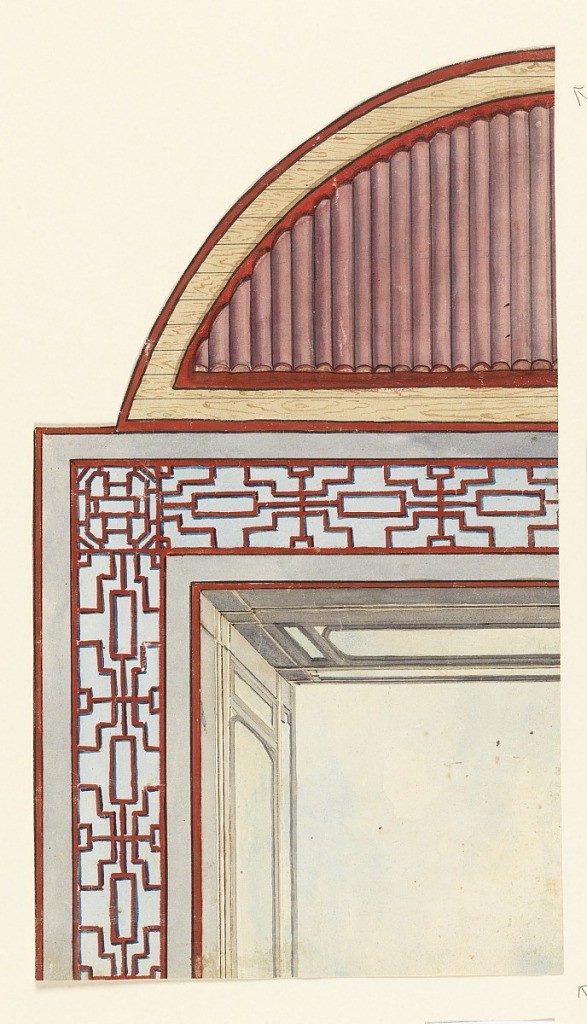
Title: Ceiling Decoration, probably for the Conservatory/Music Room
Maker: Frederick Crace, English, 1779–1859
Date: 1802 or earlier
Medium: Brush and watercolor, gouache, pen and black ink on thick white wove paper
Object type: Drawing
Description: Vertical rectangle. Design for the Royal Pavilion, Brighton. Detail of a design for a ceiling divided into three compartments: a square and two half-oval sections. About one quarter of the design is shown, with the square containing the painted representation of a clouded sky, surmounted by a balustrade and a wide trellis-work border. The oval contains bamboo in striped pattern. Red Chinese fret. The shape tells us that it was intended for the conservatory. Roof is painted in imitation of the teakwood and rosewood.

Original album associated with this collection still exists.  See 1948-40-1 accessory